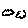
Label: cloud